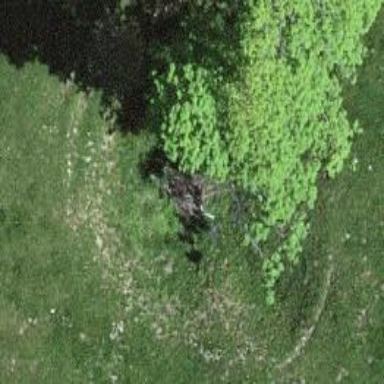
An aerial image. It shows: Single tag "natural: tree."